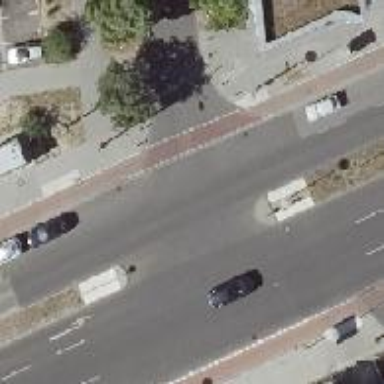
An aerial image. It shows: Residential road with separate asphalt sidewalk.